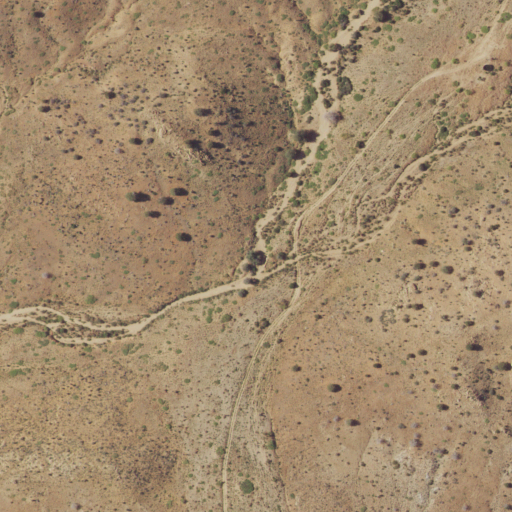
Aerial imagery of valley in New Mexico named Langford Draw containing grassland and shrub